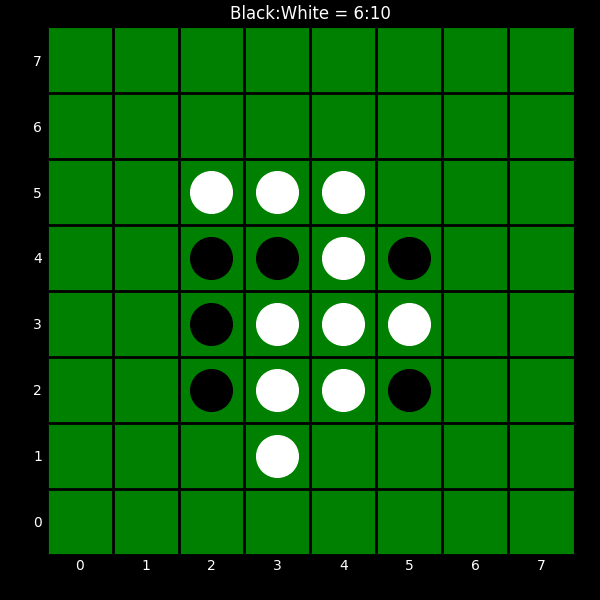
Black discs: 6
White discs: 10